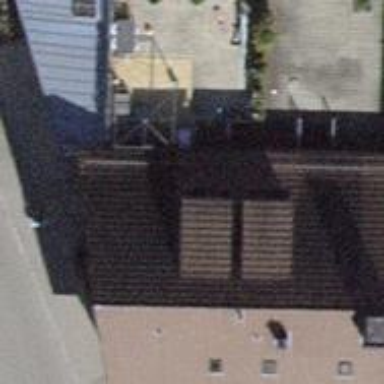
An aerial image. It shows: Building with tile roof.